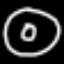
Label: donut